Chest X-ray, PA view. Patient: 52 years old, sex M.
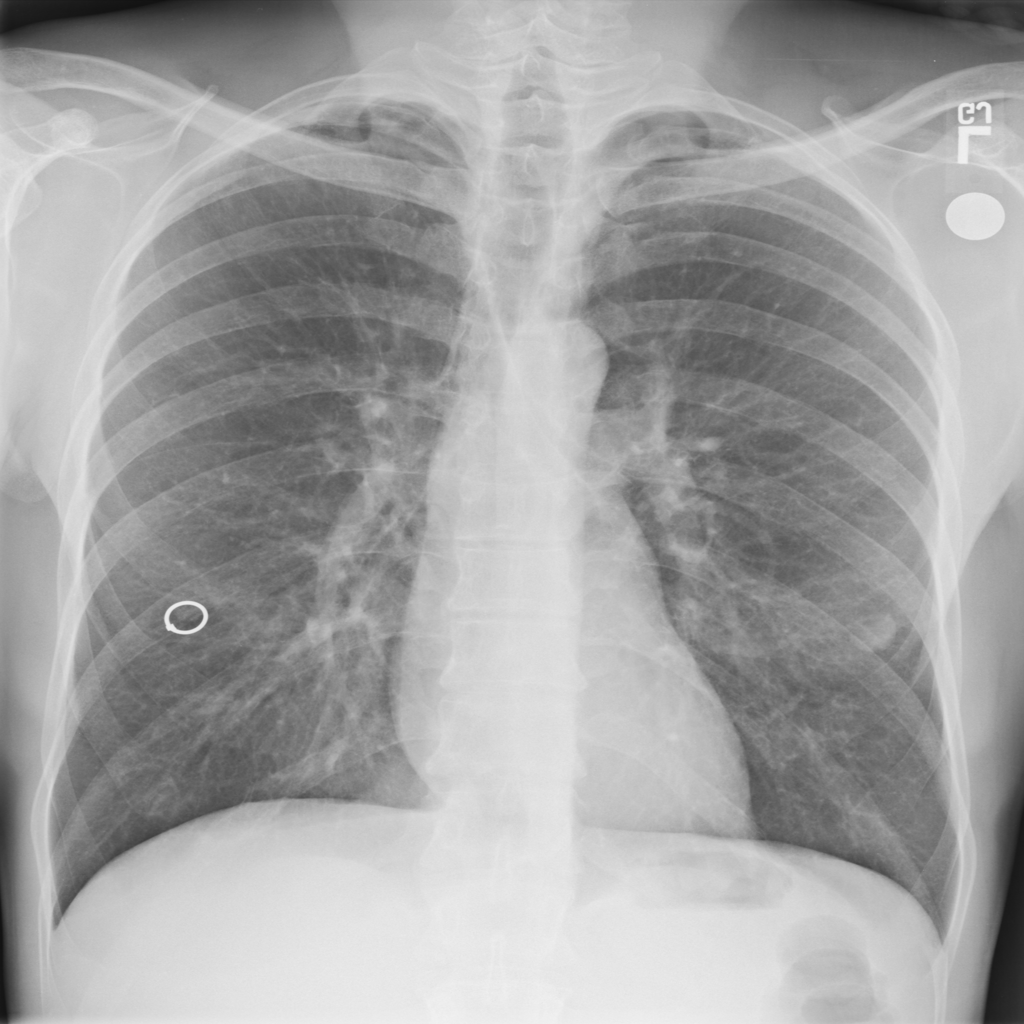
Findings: Fibrosis